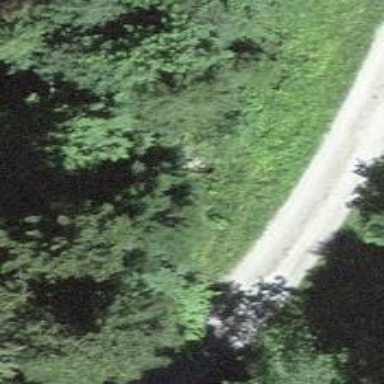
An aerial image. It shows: Culvert tunnel.